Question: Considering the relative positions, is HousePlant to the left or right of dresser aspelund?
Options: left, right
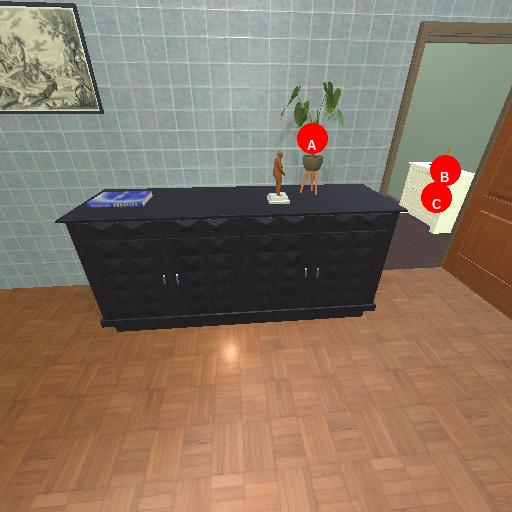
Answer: left